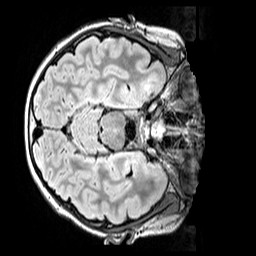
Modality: FLAIR
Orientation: axial
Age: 10
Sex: male
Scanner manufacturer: siemens
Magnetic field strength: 3 T
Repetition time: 5 s
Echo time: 0.388 s